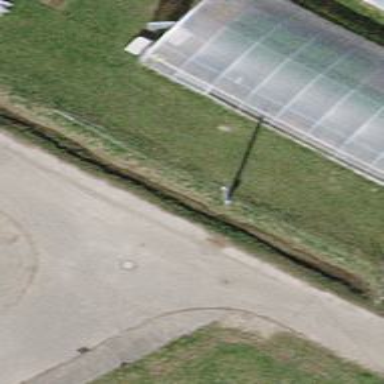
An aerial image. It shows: Minor power line and communication line.